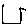
Label: square